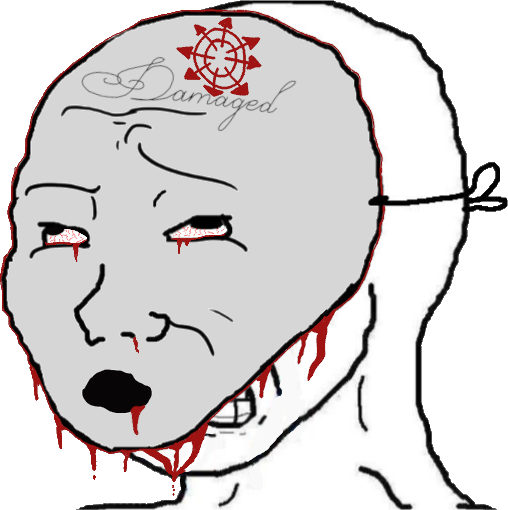
Label: 5_Crying_Wojak